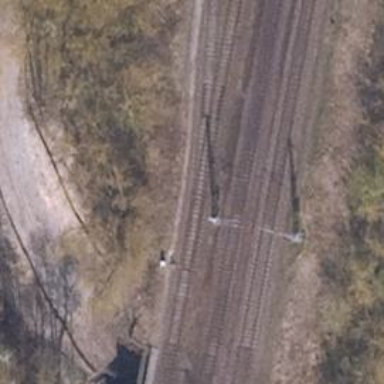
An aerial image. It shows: Railway switch.